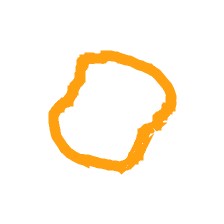
Shape: circle